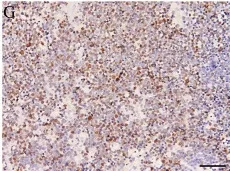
Histopathological features of the plasmablastic lymphoma (PBL) patient. (G) EBER in situ hybridization showed positive staining of plasmablasts (scale bar, 100 mum).
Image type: pathology (fish)